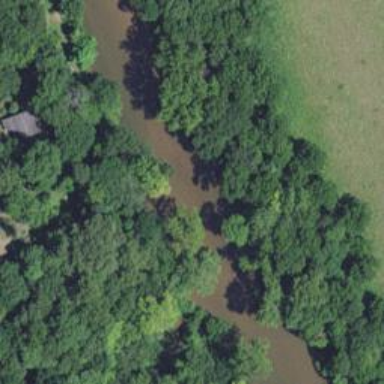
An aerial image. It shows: Beautiful river scene.